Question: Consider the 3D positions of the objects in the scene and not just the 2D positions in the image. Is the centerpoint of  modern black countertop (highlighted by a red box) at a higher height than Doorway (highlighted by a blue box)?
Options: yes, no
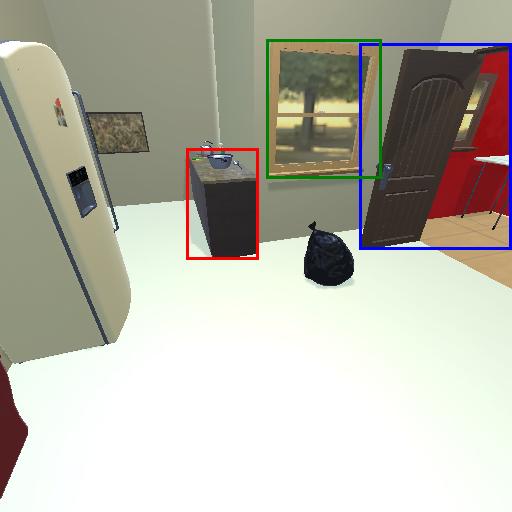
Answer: yes